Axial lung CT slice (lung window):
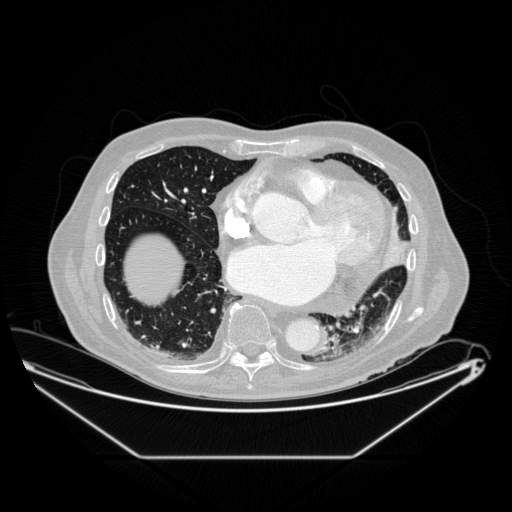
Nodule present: no